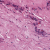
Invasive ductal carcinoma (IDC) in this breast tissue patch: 0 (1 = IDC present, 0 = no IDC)